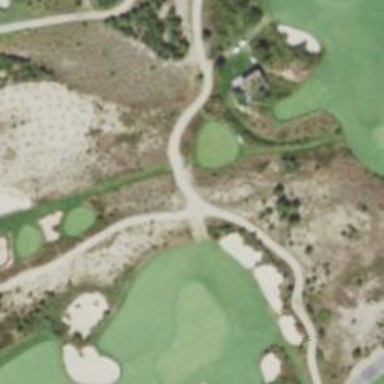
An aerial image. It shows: Golf cartpath that is also road path.